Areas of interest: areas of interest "Specialty Commercial Street"
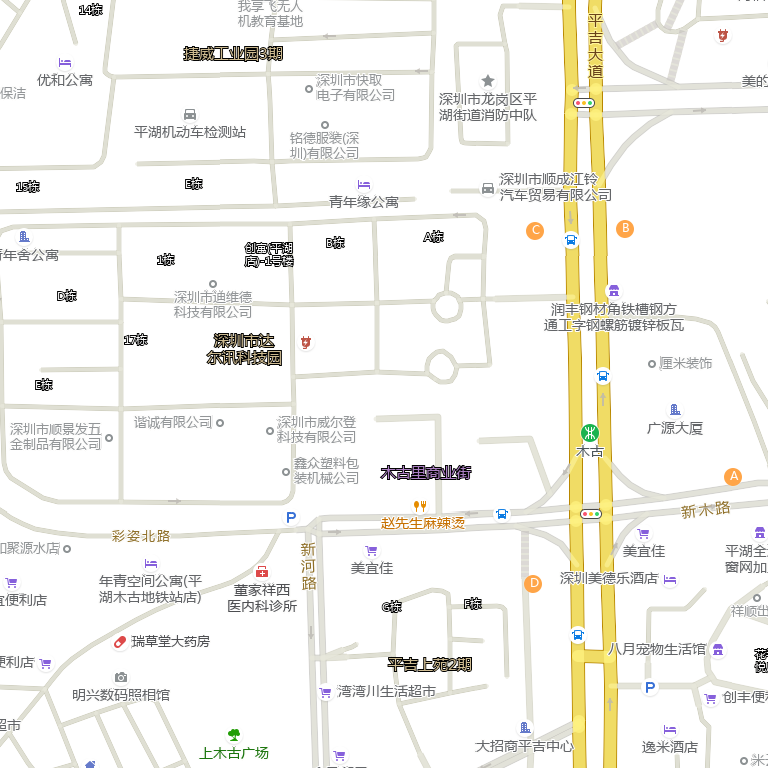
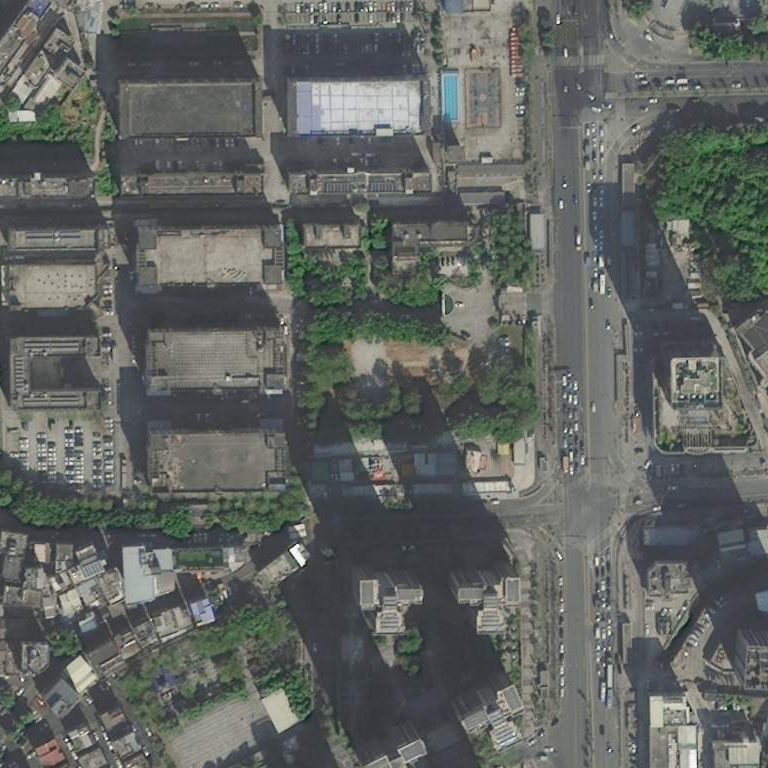